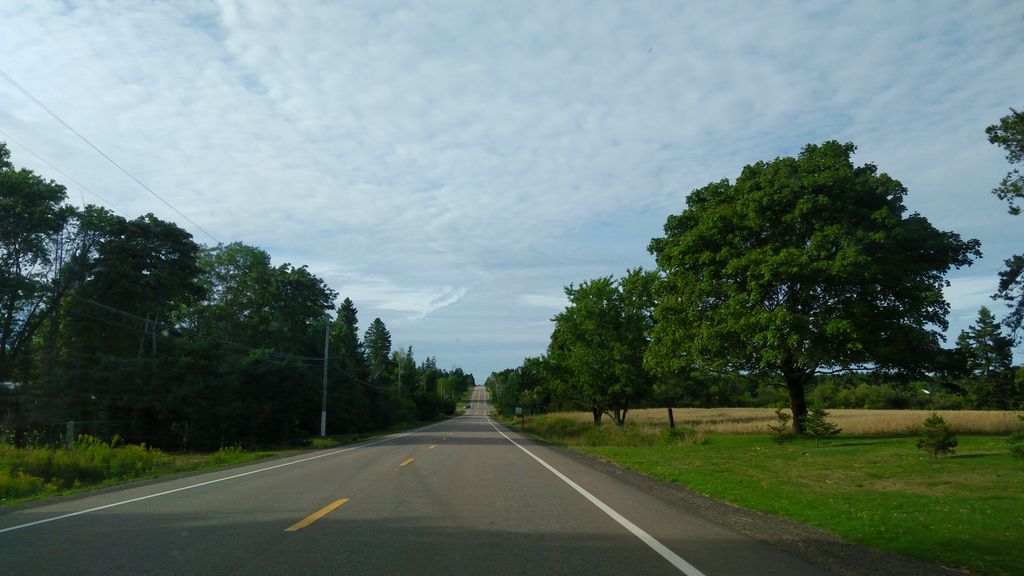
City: charlottetown